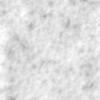
Label: no_change